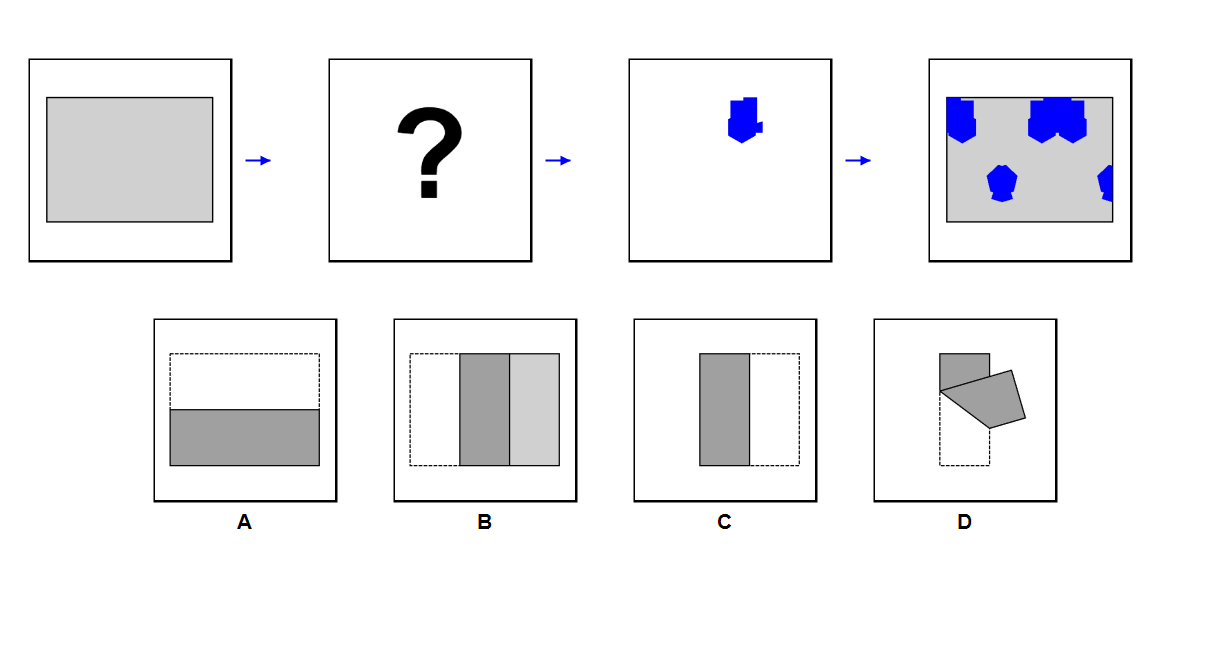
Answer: A